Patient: sex M, age 70
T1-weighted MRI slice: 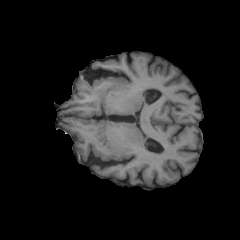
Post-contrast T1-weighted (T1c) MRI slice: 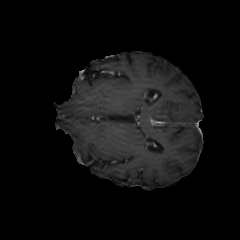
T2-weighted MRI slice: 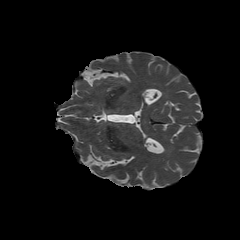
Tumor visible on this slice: no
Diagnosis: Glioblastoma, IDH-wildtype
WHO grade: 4